Field crop: maize
Growth stage: 2
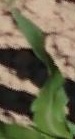
Species: maize